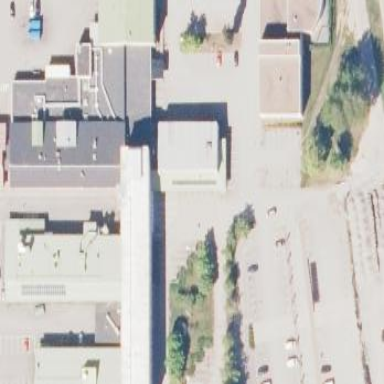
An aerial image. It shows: School building.